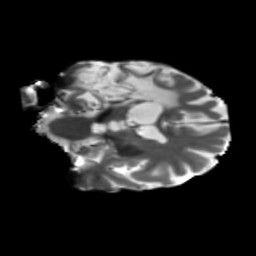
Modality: T2w
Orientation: coronal
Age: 54
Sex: male
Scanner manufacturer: siemens
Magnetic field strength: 3 T
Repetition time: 5.25 s
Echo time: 0.08 s